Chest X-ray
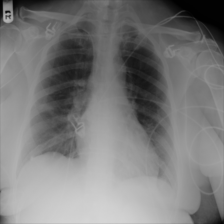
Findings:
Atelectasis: negative
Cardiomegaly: negative
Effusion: negative
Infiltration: positive
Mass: negative
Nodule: negative
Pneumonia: negative
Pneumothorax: negative
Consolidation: negative
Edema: negative
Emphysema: negative
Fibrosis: negative
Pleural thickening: negative
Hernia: negative